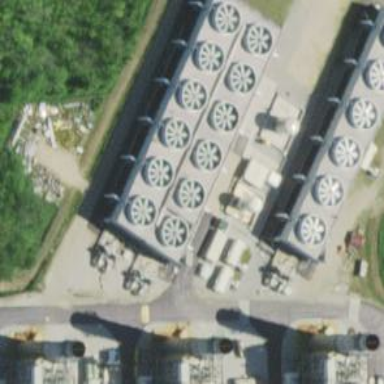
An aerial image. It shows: Industrial building used for cooling purposes.